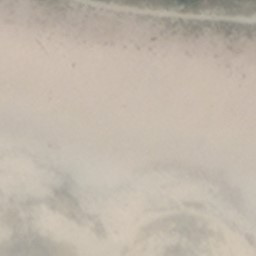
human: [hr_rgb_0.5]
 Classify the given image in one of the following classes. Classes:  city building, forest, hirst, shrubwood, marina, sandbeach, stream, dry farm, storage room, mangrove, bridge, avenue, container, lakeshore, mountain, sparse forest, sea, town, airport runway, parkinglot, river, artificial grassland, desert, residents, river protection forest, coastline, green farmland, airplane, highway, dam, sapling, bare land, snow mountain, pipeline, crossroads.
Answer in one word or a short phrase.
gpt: sandbeach